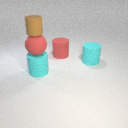
large cyan rubber cylinder to the left of large red rubber cylinder